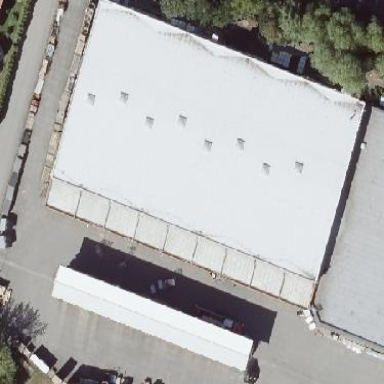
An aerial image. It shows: View of roof of building.